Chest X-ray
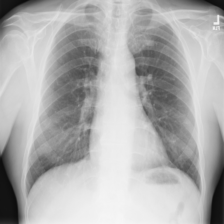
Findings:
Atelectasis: negative
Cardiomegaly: negative
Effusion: negative
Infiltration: negative
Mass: negative
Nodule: negative
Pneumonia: negative
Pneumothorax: negative
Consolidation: negative
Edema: negative
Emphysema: negative
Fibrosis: negative
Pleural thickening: negative
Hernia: negative